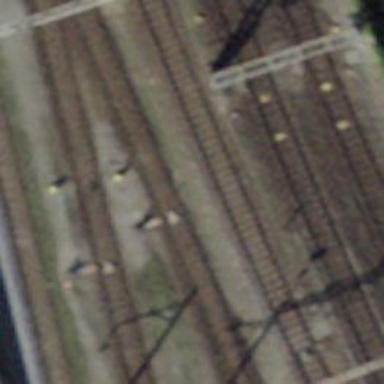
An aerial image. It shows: Railway switch.